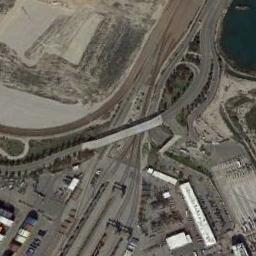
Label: railway_station